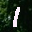
Label: 1